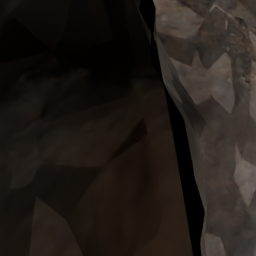
Label: nature